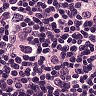
Metastatic tissue present: yes